Interaction volume radius: 10 \u00c5
Interaction volume height: 20 \u00c5
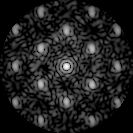
Disorder parameter: 0.4158